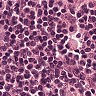
Metastatic tissue present: no